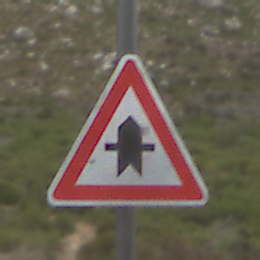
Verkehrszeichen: Vorfahrt
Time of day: Midday
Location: Outdoor (Nature)
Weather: Overcast
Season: NotSpecified
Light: Natural